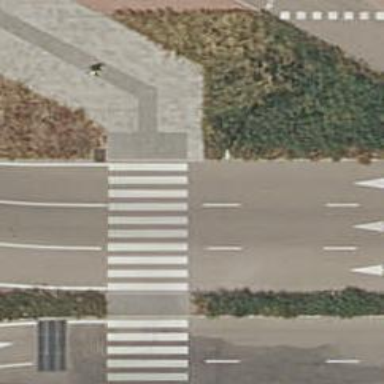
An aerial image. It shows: Uncontrolled road crossing.